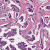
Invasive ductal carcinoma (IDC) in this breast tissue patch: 1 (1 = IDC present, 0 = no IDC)